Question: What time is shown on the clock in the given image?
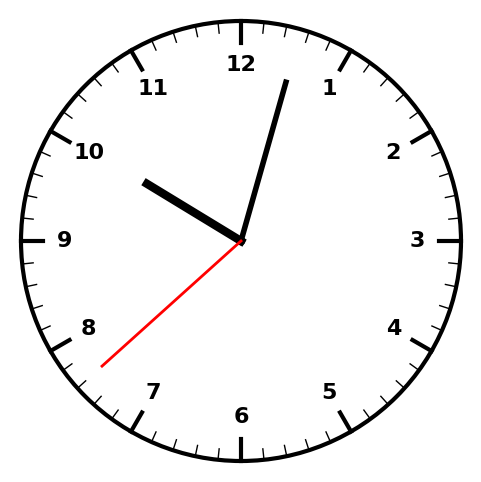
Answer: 10:02:38